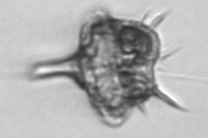
Label: Amylax